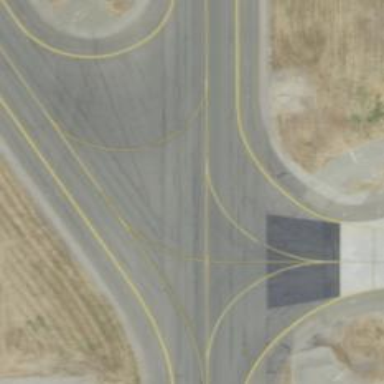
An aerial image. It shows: Image of taxiway at airport.